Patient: sex F, age 68
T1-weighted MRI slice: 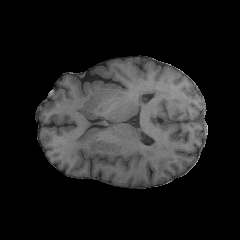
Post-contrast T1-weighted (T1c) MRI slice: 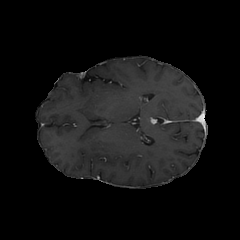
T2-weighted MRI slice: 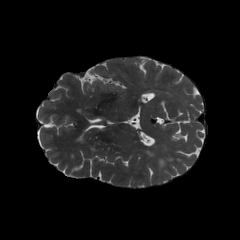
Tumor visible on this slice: yes
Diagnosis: Glioblastoma, IDH-wildtype
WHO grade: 4